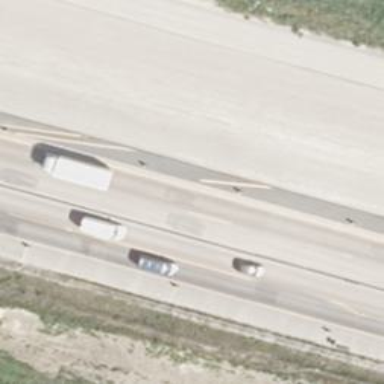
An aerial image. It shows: Asphalt motorway.